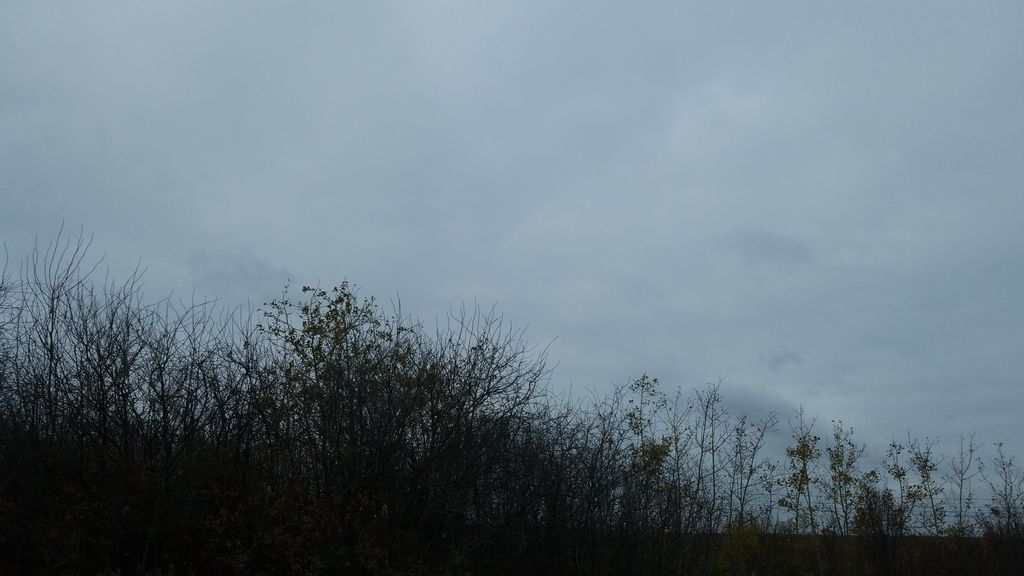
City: edmonton